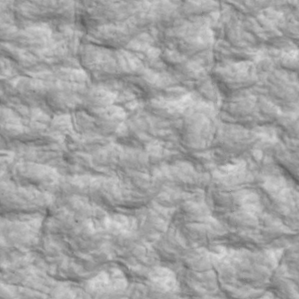
Label: non_frost